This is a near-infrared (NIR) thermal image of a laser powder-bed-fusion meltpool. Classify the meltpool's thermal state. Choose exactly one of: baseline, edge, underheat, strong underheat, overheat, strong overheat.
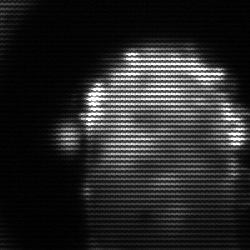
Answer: baseline